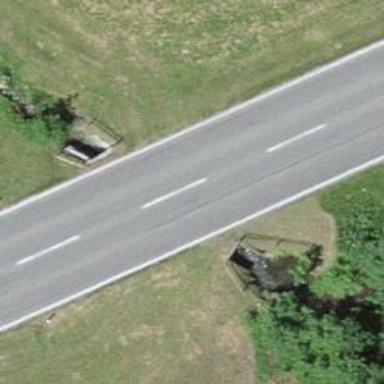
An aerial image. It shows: Culvert tunnel.